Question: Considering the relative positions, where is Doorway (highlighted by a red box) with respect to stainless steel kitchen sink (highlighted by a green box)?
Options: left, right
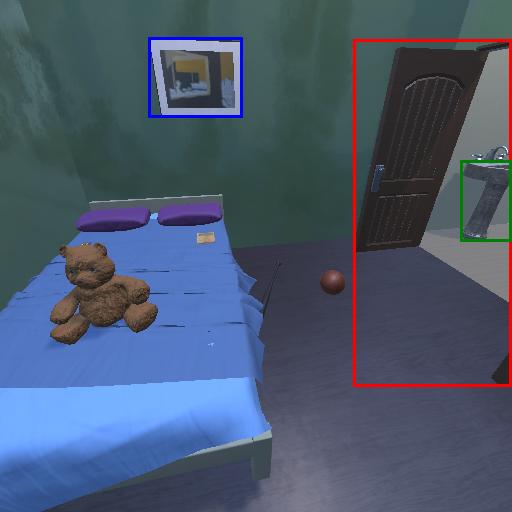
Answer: left